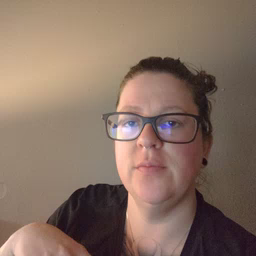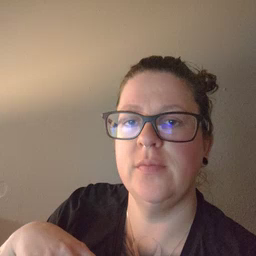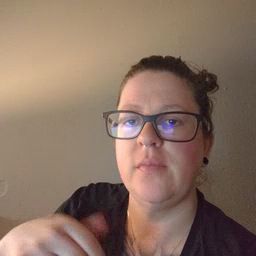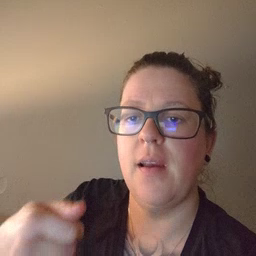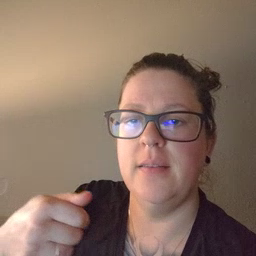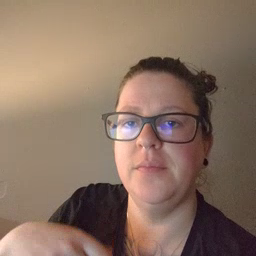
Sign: hide